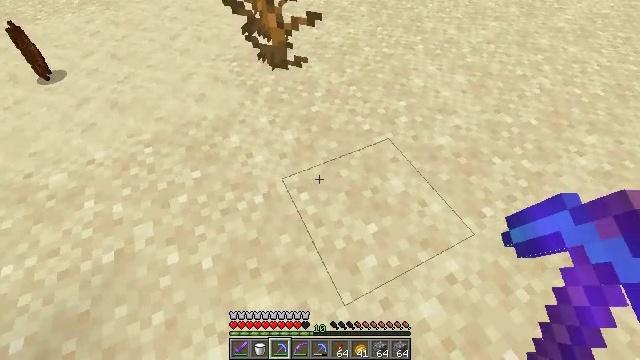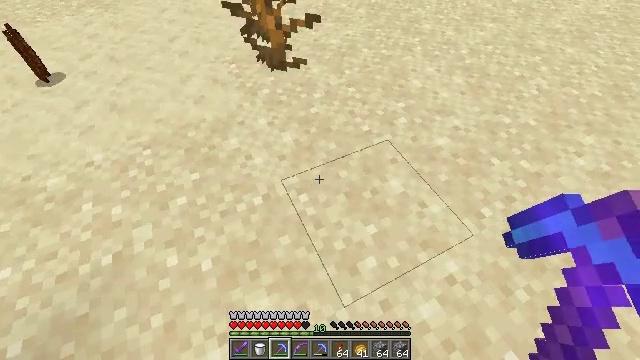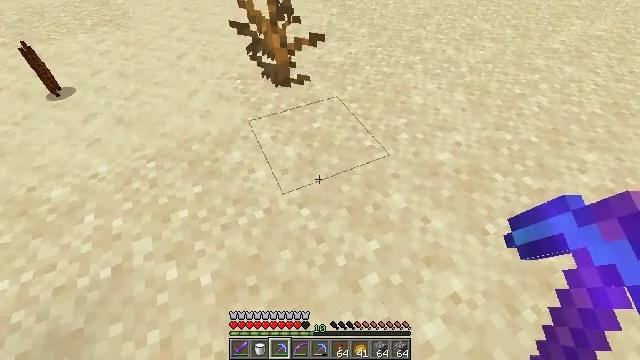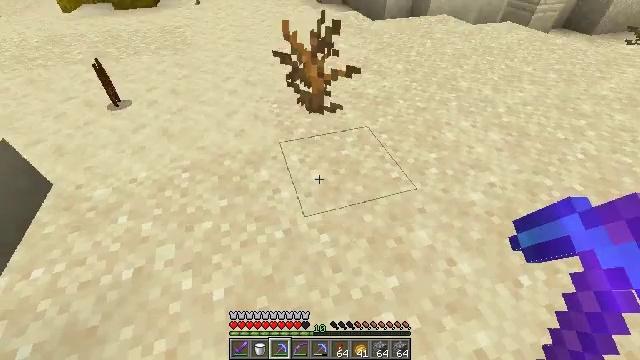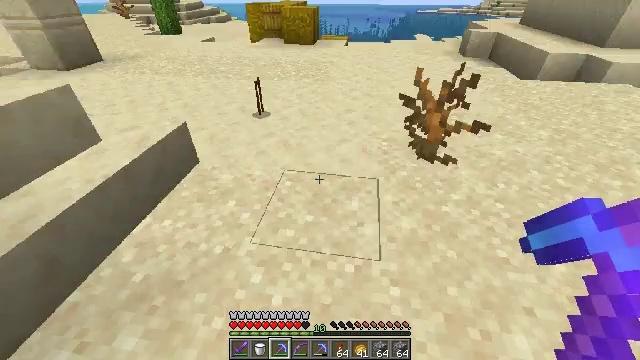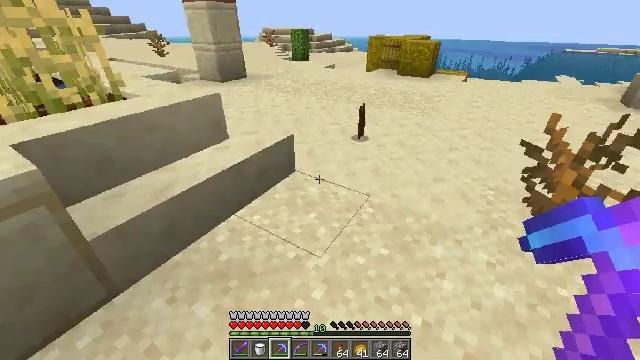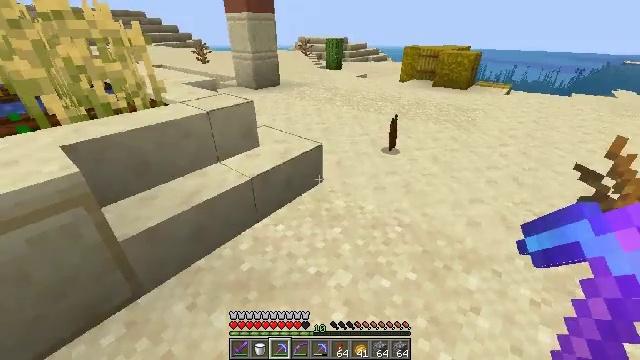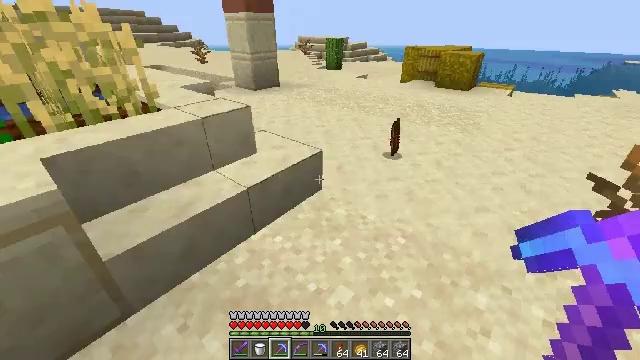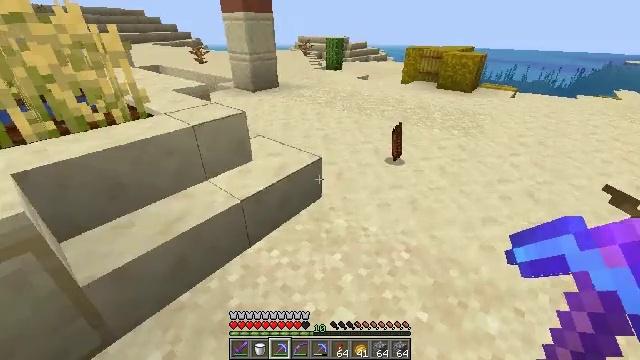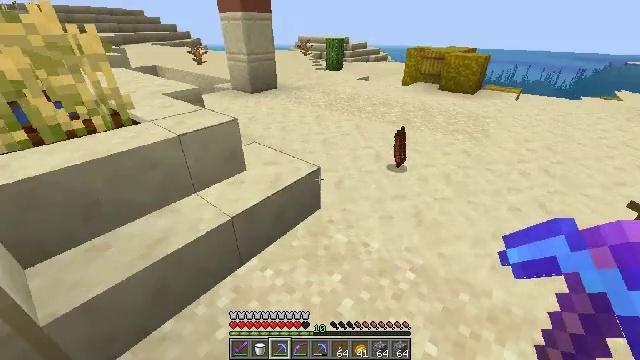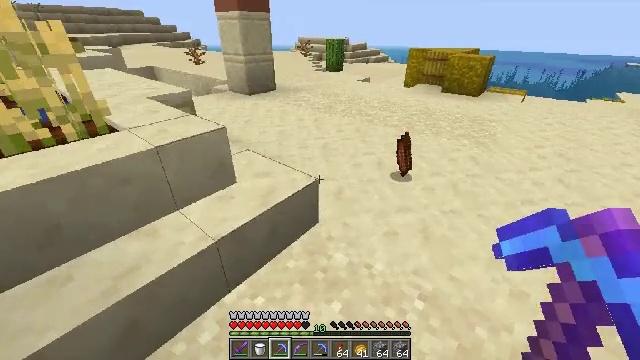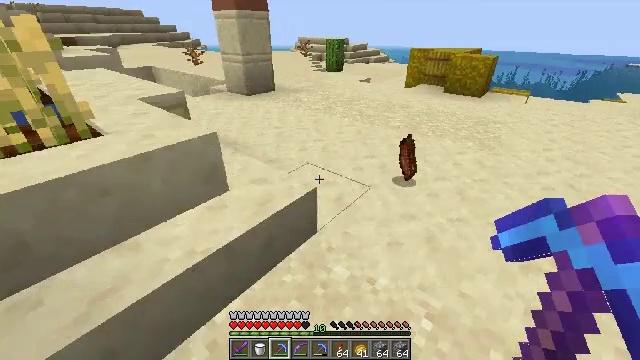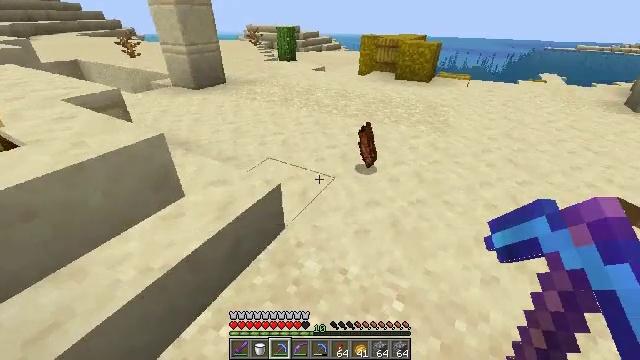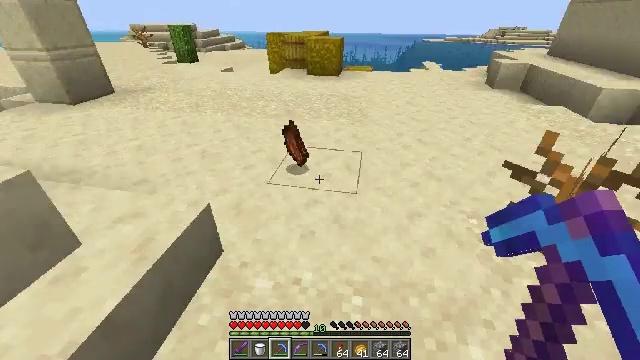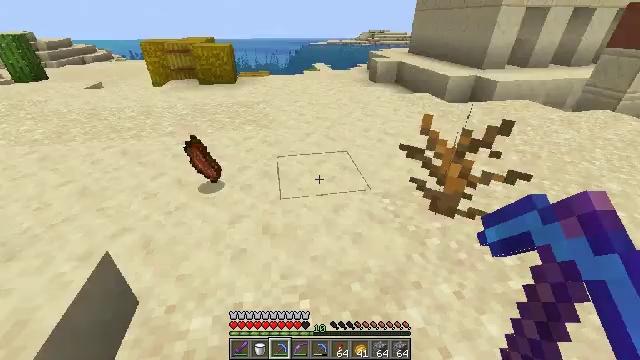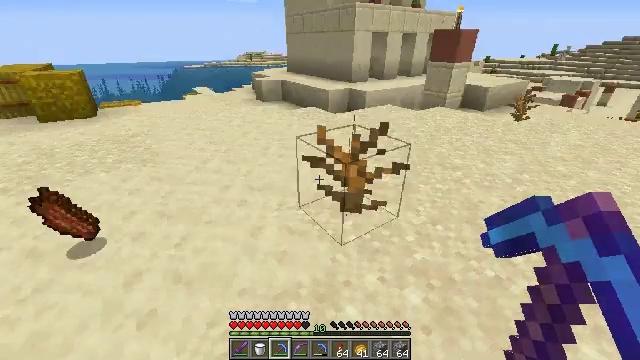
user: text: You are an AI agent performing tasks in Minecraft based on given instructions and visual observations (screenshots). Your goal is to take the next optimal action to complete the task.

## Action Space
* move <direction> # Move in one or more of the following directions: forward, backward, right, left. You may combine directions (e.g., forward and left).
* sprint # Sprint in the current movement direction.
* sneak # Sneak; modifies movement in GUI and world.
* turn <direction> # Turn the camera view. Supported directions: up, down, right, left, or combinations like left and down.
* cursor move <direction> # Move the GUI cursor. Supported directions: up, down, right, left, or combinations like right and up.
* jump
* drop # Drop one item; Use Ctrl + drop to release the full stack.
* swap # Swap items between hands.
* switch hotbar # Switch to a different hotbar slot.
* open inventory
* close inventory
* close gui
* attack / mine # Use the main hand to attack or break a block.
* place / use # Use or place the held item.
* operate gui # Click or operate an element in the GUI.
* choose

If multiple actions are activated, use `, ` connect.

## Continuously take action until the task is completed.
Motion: motion action
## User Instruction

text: Harvest hay blocks from the village.
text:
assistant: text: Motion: no_op
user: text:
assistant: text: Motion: turn up
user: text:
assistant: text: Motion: turn left and up
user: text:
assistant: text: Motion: turn left and up
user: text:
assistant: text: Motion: turn left and up
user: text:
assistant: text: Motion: move forward, turn left and up
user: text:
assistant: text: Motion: move forward
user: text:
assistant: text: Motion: move forward
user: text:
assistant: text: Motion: move forward
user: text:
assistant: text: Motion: move forward
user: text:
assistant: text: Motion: move forward
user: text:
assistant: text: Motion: turn right and down
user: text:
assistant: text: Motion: turn right
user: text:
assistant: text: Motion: turn right
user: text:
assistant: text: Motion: turn right and up
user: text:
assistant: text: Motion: turn right
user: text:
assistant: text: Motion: turn right
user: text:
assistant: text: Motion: turn right
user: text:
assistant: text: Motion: turn right
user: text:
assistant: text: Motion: turn right
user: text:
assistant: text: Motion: no_op
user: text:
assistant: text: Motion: no_op
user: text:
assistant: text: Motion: no_op
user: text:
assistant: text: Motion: open inventory
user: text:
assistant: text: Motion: open inventory
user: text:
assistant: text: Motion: open inventory
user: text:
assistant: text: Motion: open inventory
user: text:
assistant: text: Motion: no_op
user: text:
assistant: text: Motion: no_op
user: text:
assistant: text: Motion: no_op